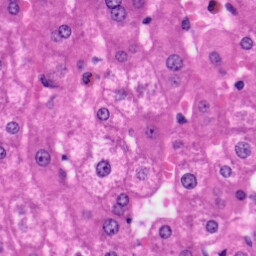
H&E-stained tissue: Liver